Question: I'm working with diagram features at the moment. We need to put shapes inside other shapes to meet our requirements. So, when we drag and drop a shape into another shape, we need to access the parent shape node's data. I spent a few hours working on this, but I was unable to find a satisfactory answer. Could you please assist me in resolving this issue?
When I drop the object on the diagram, I use " & ." While changing the size of the Rectangle, use "." When an action is triggered, the super node or child node details are not displayed.
So how to get details of parent and child shape while trigger any event?

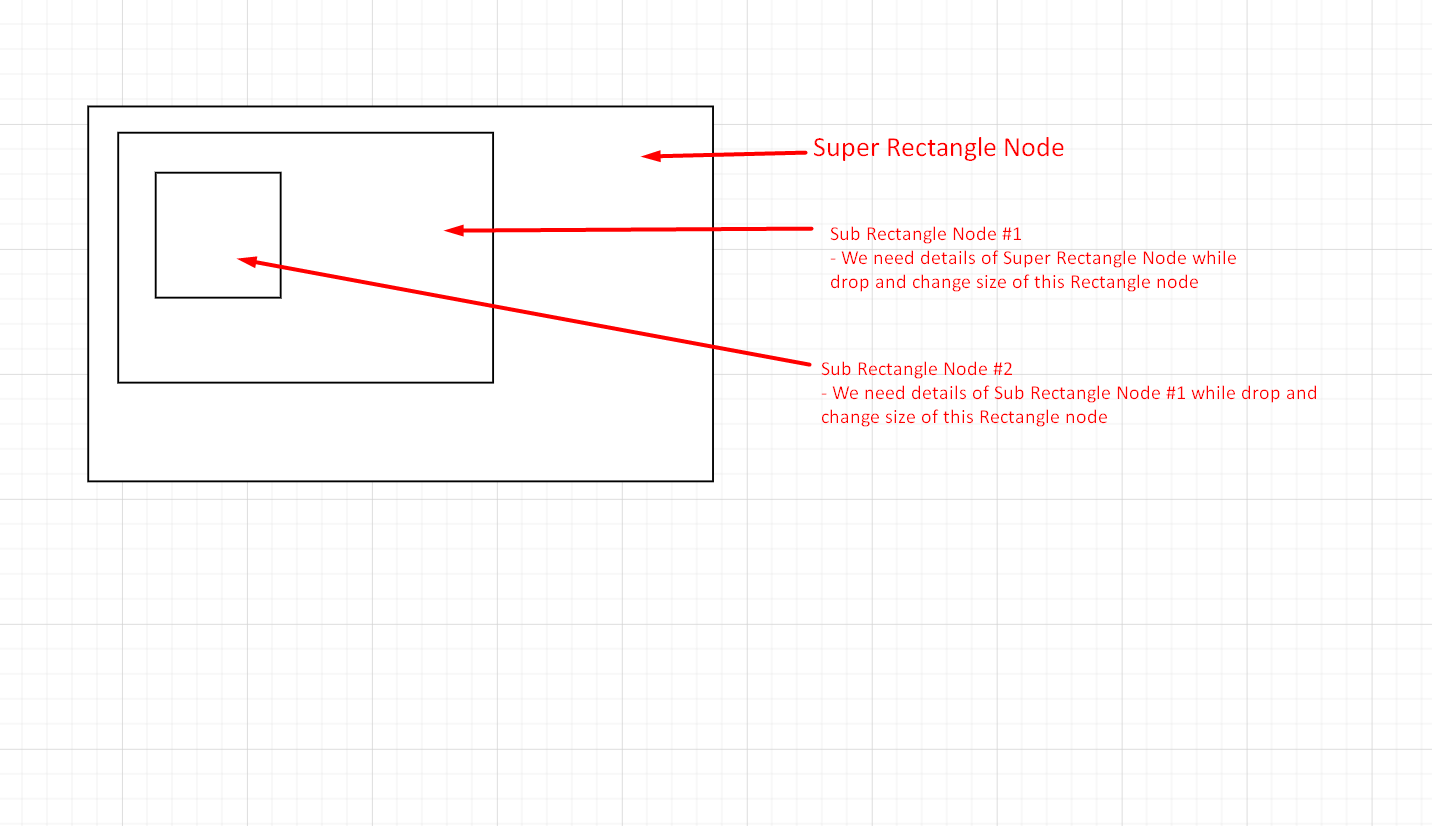
Answer: We have added the sample link and a video link to demonstrate how to get the dropped node target element. We can able to get the target node using the drop event (Which will be triggered when a node is dropped over the other node). The drop event will only trigger when NodeConstraints AllowDrop is enabled. In the drop event, we can able to get the target node, we can store the target node ID into the source node addinfo property(addinfo property is used to store custom information of node) if needed. Please refer to the below code snippet and sample for more information.
'''
function getNodeDefaults(obj, diagram) {
obj.style = { fill: '#357BD2', strokeColor: 'white' };
//Set ports
obj.ports = getPorts(obj);
obj.constraints = ej.diagrams.NodeConstraints.Default | ej.diagrams.NodeConstraints.AllowDrop;
return obj;
}
function drop(args) {
var diagram = document.getElementById("diagram").ej2_instances[0];
diagram.selectedItems.nodes[0].addInfo = args.target.id;
var res = args.target.id;
if (args.target.addInfo) {
res += "& Grand Parent ID is " + args.target.addInfo;
}
alert("Parent ID is " + res);
}
'''
Sample Link: <URL>
Video link: <URL>